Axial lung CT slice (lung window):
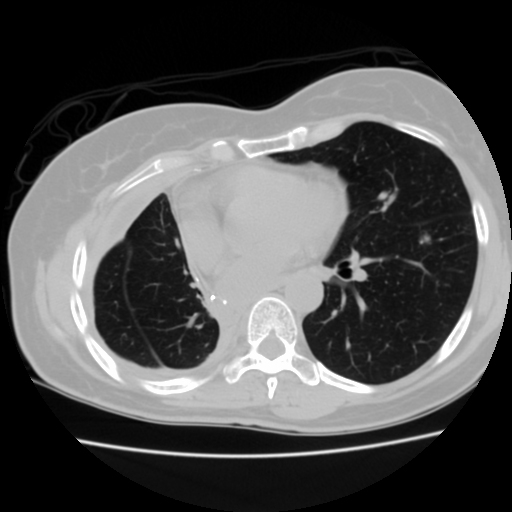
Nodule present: yes
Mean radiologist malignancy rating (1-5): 3.75